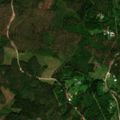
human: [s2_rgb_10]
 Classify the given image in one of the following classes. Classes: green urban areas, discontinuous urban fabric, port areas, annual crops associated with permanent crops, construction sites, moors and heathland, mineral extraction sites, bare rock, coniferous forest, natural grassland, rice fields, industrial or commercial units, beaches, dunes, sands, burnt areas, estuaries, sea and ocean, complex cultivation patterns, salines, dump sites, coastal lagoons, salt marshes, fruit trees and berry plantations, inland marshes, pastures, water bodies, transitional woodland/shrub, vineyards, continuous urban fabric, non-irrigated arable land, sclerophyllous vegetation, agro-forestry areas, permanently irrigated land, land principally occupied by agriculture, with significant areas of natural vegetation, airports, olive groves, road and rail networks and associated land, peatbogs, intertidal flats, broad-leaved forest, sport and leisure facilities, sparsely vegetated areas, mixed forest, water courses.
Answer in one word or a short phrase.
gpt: broad-leaved forest, coniferous forest, mixed forest, transitional woodland/shrub